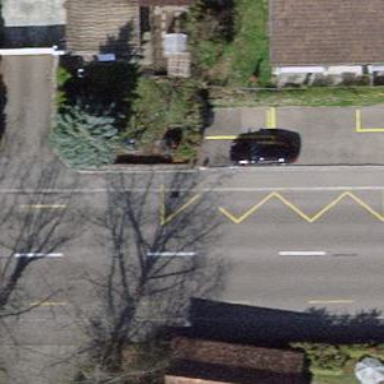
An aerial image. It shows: Public transport stop position.